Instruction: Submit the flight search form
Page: home
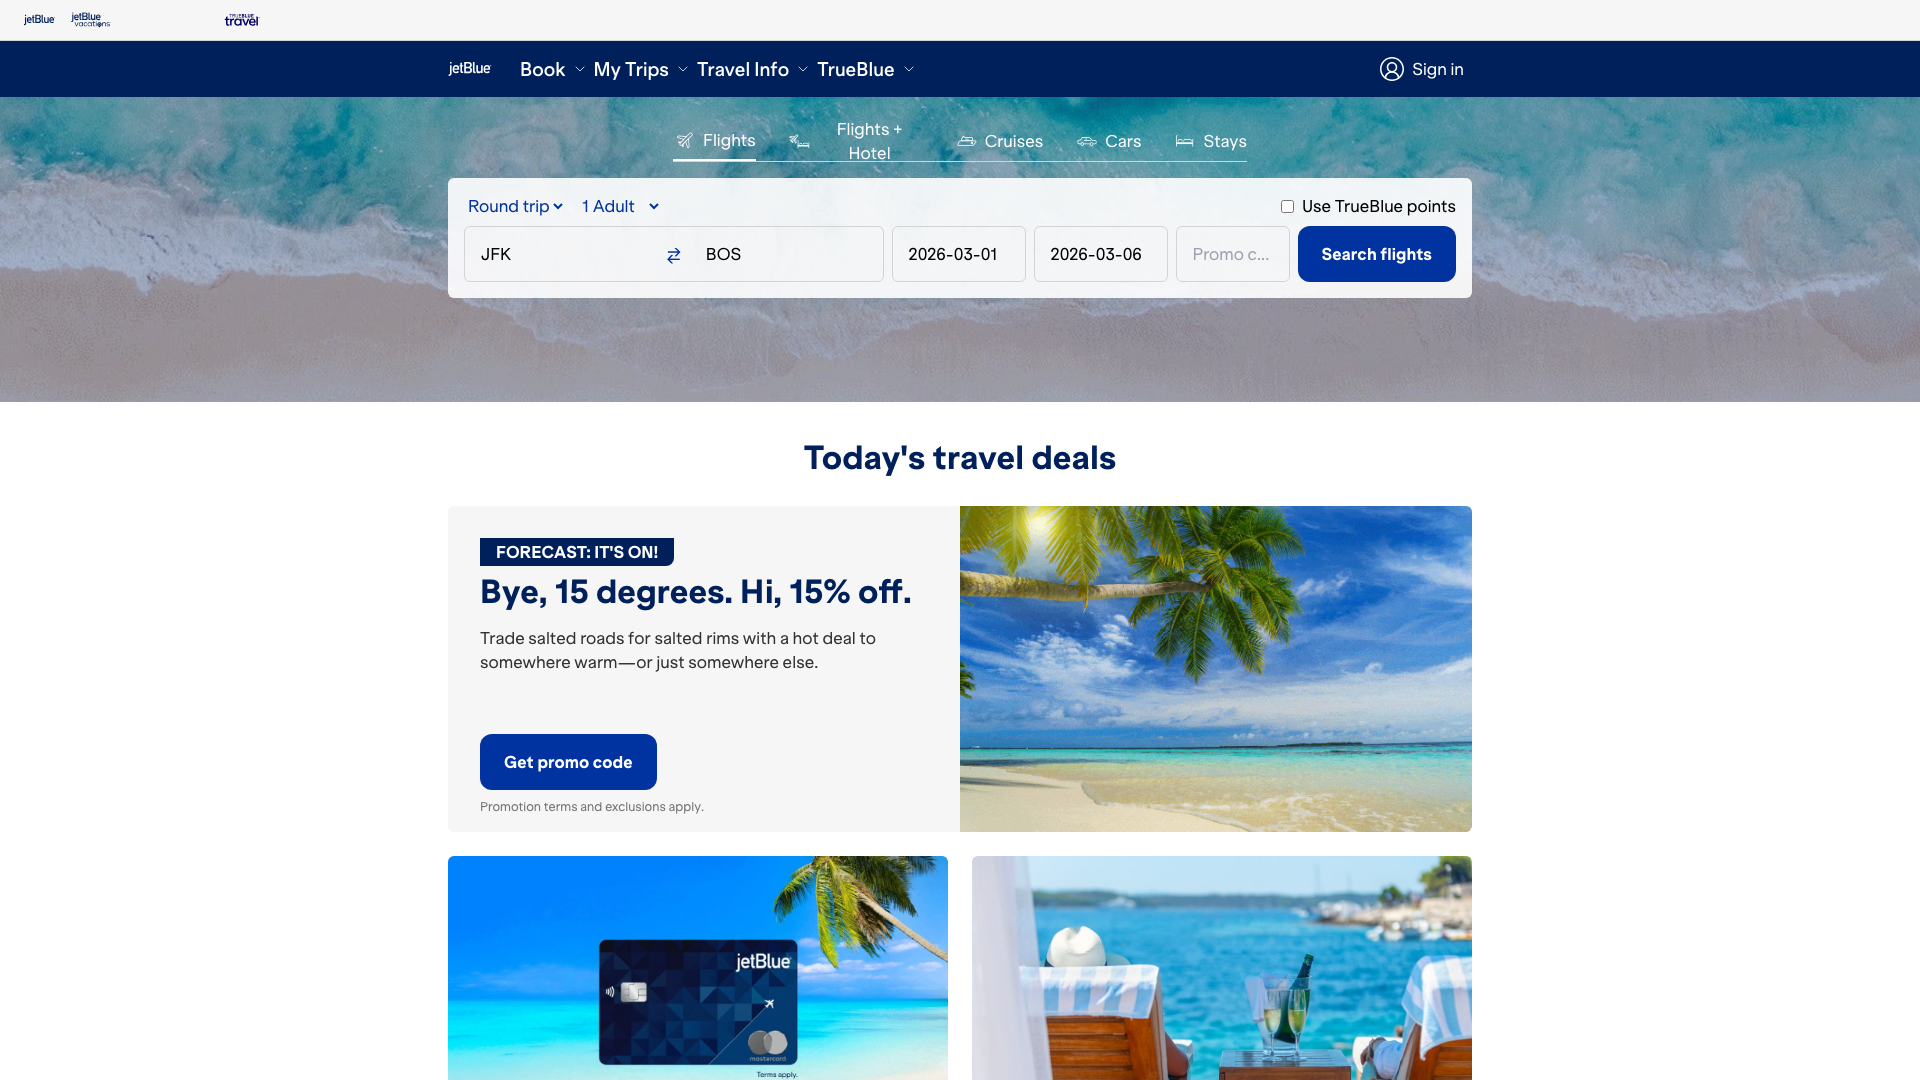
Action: click